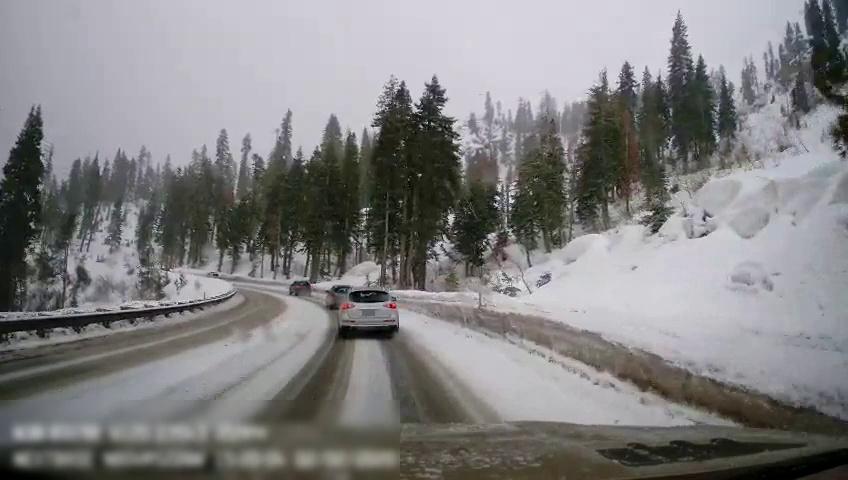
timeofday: Day
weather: Snowy
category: Drivable Space
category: Vehicles | SUV
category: Vehicles | Car
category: Vehicles | Car
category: Vehicles | SUV